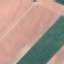
Label: AnnualCrop